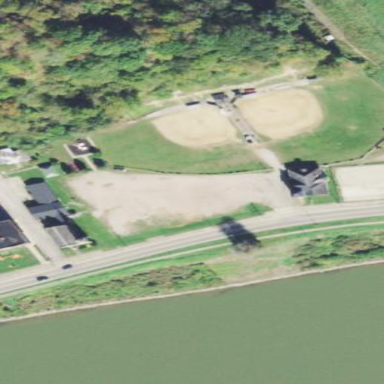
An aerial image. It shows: Park where you can play basketball.